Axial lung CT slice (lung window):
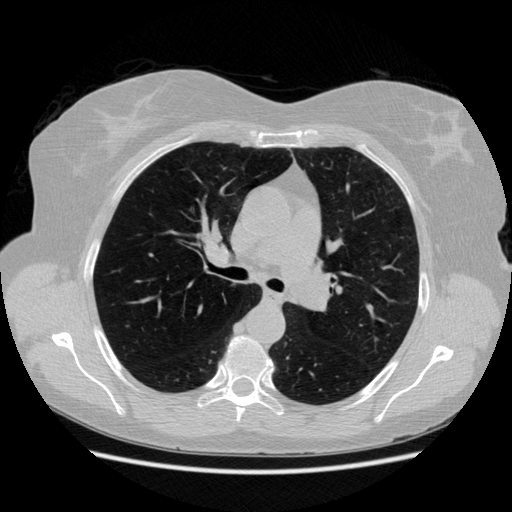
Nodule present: no